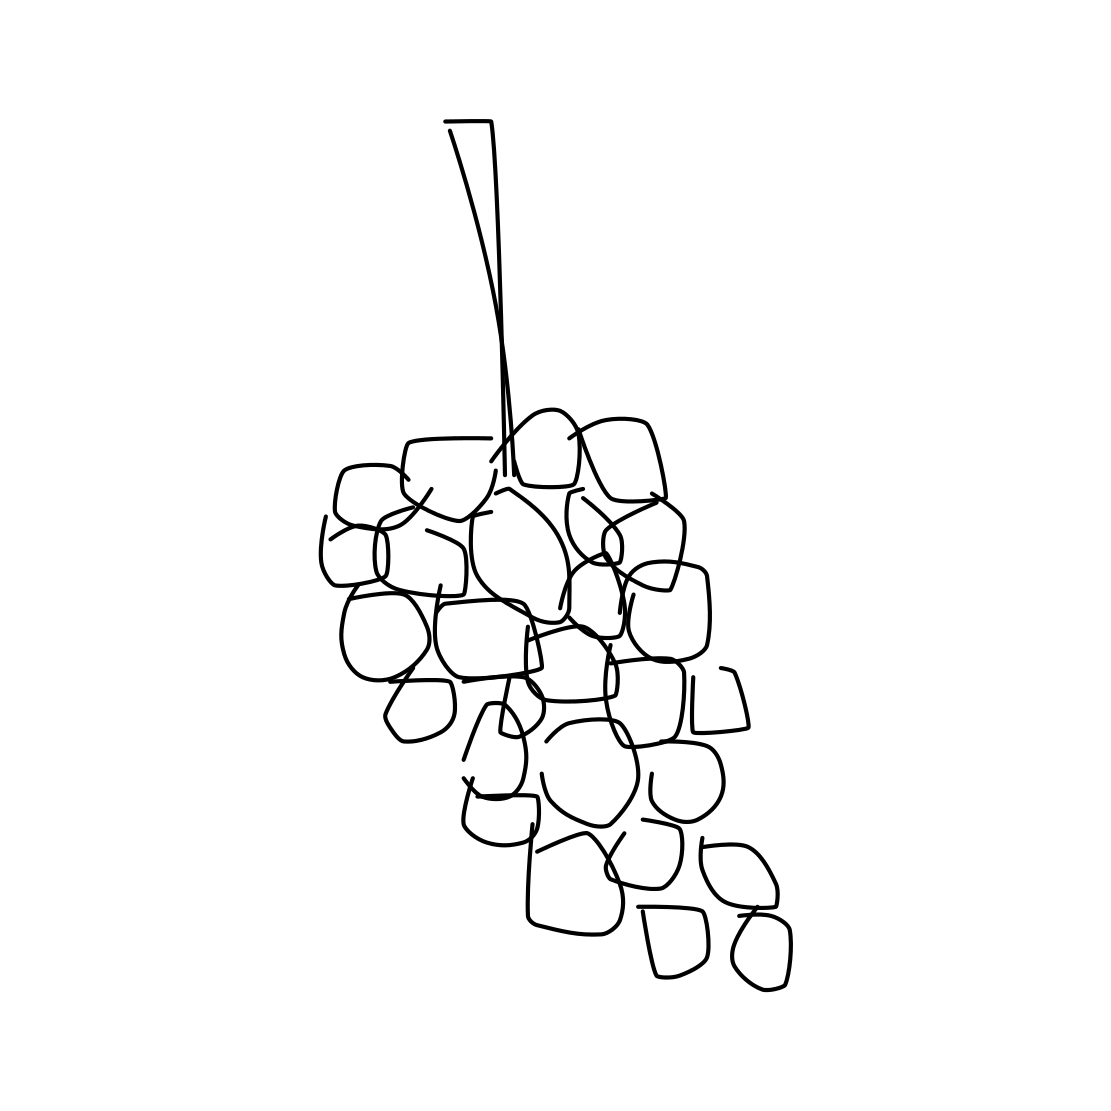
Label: grapes